Question: '''
<?xml version="1.0" encoding="UTF-8" ?>
<!DOCTYPE people SYSTEM "validator.dtd">
<people>
<student>
<name>John</name>
<course>Computer Technology</course>
<semester>6</semester>
<scheme>E</scheme>
</student>
<student>
<name>Foo</name>
<course>Industrial Electronics</course>
<semester>6</semester>
<scheme>E</scheme>
</student>
</people>
'''
This is my XML document. I have made a tree representation of this.

Is this tree representation correct or is it wrong ?
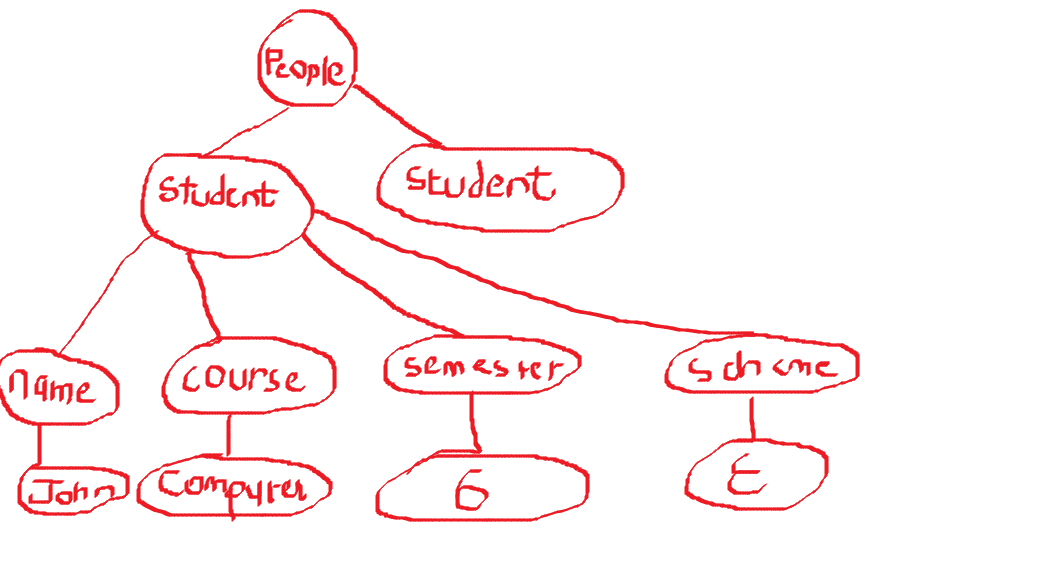
Answer: You can get a pretty good idea by just printing a DOM tree:
'''
public static void main(String[] args) throws UnsupportedEncodingException, IOException, ParserConfigurationException, SAXException {
final String xml = "<?xml version="1.0" encoding="UTF-8" ?>"
+ "<people>"
+ " <!-- a comment -->"
+ " <student>"
+ " <name>John</name>"
+ " <!-- a comment -->"
+ " <course>Computer Technology</course>"
+ " <semester>6</semester>"
+ " <scheme>E</scheme>"
+ " </student>"
+ ""
+ " <student>"
+ " <name>Foo</name>"
+ " <course>Industrial Electronics</course>"
+ " <semester>6</semester>"
+ " <scheme>E</scheme>"
+ " </student>"
+ "</people>";
final Document document = DocumentBuilderFactory.newInstance().newDocumentBuilder().parse(new ByteArrayInputStream(xml.getBytes()));
printNodes(document.getDocumentElement(), 0);
}
private static void printNodes(final Node node, final int depth) {
final StringBuilder prefix = new StringBuilder();
for (int i = 0; i < depth; ++i) {
prefix.append(" ");
}
if (node.getNodeType() == Node.ELEMENT_NODE) {
System.out.println(prefix.toString() + "Going into " + node.getNodeName());
final NodeList nodeList = node.getChildNodes();
for (int i = 0; i < nodeList.getLength(); ++i) {
printNodes(nodeList.item(i), depth + 1);
}
} else if (node.getNodeType() == Node.COMMENT_NODE) {
System.out.println(prefix.toString() + "Comment node: "" + node.getTextContent() + """);
} else {
System.out.println(prefix.toString() + "Text node: "" + node.getTextContent() + """);
}
}
'''
The output of this is:
'''
Going into people
Text node: " "
Comment node: " a comment "
Text node: " "
Going into student
Text node: " "
Going into name
Text node: "John"
Text node: " "
Comment node: " a comment "
Text node: " "
Going into course
Text node: "Computer Technology"
Text node: " "
Going into semester
Text node: "6"
Text node: " "
Going into scheme
Text node: "E"
Text node: " "
Text node: " "
Going into student
Text node: " "
Going into name
Text node: "Foo"
Text node: " "
Going into course
Text node: "Industrial Electronics"
Text node: " "
Going into semester
Text node: "6"
Text node: " "
Going into scheme
Text node: "E"
Text node: " "
'''
As you can see there are text nodes everywhere, in between the visible nodes. This is because you could, in theory, have text a child node - for example
'''
<student>
some random text
<course>Computer</course>
some more text
</student>
'''
So the DOM tree needs to take this into account. If the XML was not pretty-printed but just a single line then the next nodes would be empty rather than full of whitespace.
Fiddle around with the document and see what impact it has on the output.